Question: How in the world do I center an Image vertically inside a div in this case. It wont budge no matter how much I try. Can you help?
'''
<!DOCTYPE html>
<html>
<head>
<title> New Document </title>
<link rel="stylesheet" href="http://onr.com/css/nav.css" type="text/css" media="screen">
</head>
<body>
<header>
<div class="cont">
<div class="logo">
<img src="/css/logo.png">
</div>
<div class="me">
<ul>
<li><a href="/">Sign In</a></li>
<li><a href="/">|</a></li>
<li><a href="/">Sign Up</a></li>
</ul>
</div>
</div>
</body>
</html>
'''
'''
body {
color: #333333;
font-family: "proxima-nova",sans-serif;
font-weight: 300;
}
.cont{
background: none repeat scroll 0 0 #34495E;
height:50px;
}
.me {
float:right;
}
.me ul {
float:right;
list-style: none outside none;
}
.me li {
float:left;
padding-right: 15px;
text-decoration:none;
}
.me li a{
color: rgba(255, 255, 255, 0.6);
text-decoration:none;
}
.me li a:hover{
color: #ffffff;
}
.logo {
float:left;
vertical-align: middle;
display: table-cell;
}
.logo img {
display: block; margin: auto ;
}
'''
The Image is here, but it's white.

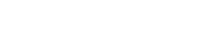
Answer: Is it useful? I have changed some area <URL>
html
'''
<div class="logo">
<span><img src="http://placehold.it/50x10"></span>
</div>
.logo{
float:left;
}
.logo span{
height:50px;
vertical-align: middle;
display: table-cell;
}
.logo img {
}
'''